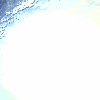
Label: sunburn